Interaction volume radius: 5 \u00c5
Interaction volume height: 30 \u00c5
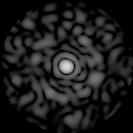
Disorder parameter: 0.816